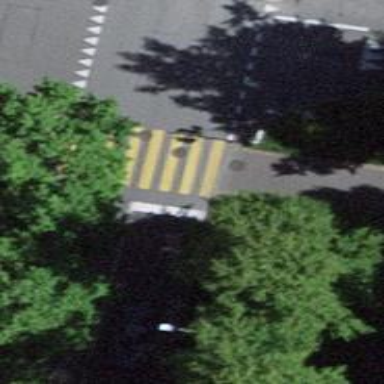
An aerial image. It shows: Crossing with traffic signals.